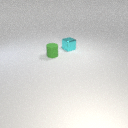
small green rubber cylinder to the left of small cyan metal cube